Field crop: maize
Growth stage: 1
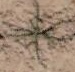
Species: salsola